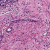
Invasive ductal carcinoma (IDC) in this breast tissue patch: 1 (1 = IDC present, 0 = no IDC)